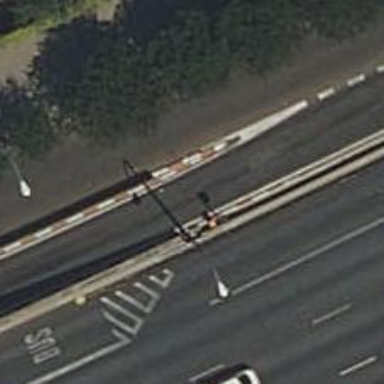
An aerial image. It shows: Asphalt service road with busway.